Question: I am doing some staff with mean shift segmentation. I found the code called EDISON(<URL> ,which has implemented a good one. Also, opencv has a function called 'cvPyrMeanShiftFiltering'.
But they are different in the following picture. In the EDISON system, the two parameters are 7 & 6.5. In opencv, I use
'cvPyrMeanShiftFiltering(result, result, 7, 6.5,level);' (result is converted to LUV already) The borders are not clear there in the right image. I also tried level=0...
Can anyone help? I want to achieve the same result with the help of openCV. (I've implemented the clustering step already)

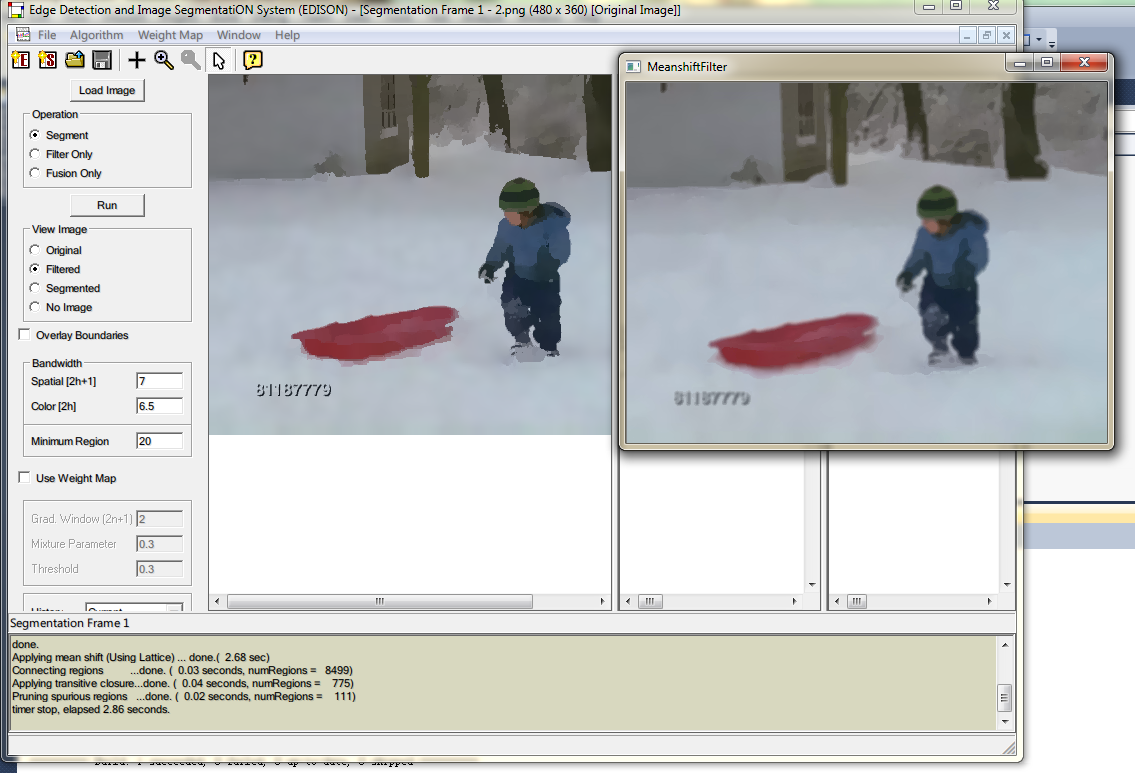
Answer: I tried another code from <URL>...and the effect is much better than openCV!
Here is my new result

I changed some part of the code, using Luv rather than YIQ to gain better result. The color equation is from <URL>
Here is my code
'''
import java.awt.image.BufferedImage;
import java.io.File;
import java.io.IOException;
import javax.imageio.ImageIO;
public class test {
public static void main(String[] args) throws IOException {
BufferedImage img = ImageIO.read(new File("2.png"));
filterRGBImage(img);
ImageIO.write(img, "png", new File("3.png"));
}
private static int rad = 10, rad2=rad*rad;
private static double radCol2 = Math.pow(10,2);
private static void RGB2XYZ(double rgb[], double xyz[])
{
double var_R = ( rgb[0] / 255. ),var_G = ( rgb[1] / 255. ),var_B = ( rgb[2] / 255. );
if ( var_R > 0.04045 )
var_R = Math.pow(( ( var_R + 0.055 ) / 1.055 ),2.4);
else
var_R = var_R / 12.92;
if ( var_G > 0.04045 )
var_G = Math.pow( ( var_G + 0.055 ) / 1.055 , 2.4);
else
var_G = var_G / 12.92;
if ( var_B > 0.04045 )
var_B = Math.pow( ( var_B + 0.055 ) / 1.055 ,2.4);
else
var_B = var_B / 12.92;
var_R = var_R * 100;
var_G = var_G * 100;
var_B = var_B * 100;
xyz[0] = var_R * 0.4124 + var_G * 0.3576 + var_B * 0.1805;
xyz[1] = var_R * 0.2126 + var_G * 0.7152 + var_B * 0.0722;
xyz[2] = var_R * 0.0193 + var_G * 0.1192 + var_B * 0.9505;
}
private static void XYZ2RGB(double xyz[], double rgb[])
{
double var_X = xyz[0] / 100, var_Y = xyz[1] / 100 , var_Z = xyz[2] / 100;
double var_R = var_X * 3.2406 + var_Y * -1.5372 + var_Z * -0.4986,
var_G = var_X * -0.9689 + var_Y * 1.8758 + var_Z * 0.0415,
var_B = var_X * 0.0557 + var_Y * -0.2040 + var_Z * 1.0570;
if ( var_R > <PHONE> )
var_R = 1.055 * Math.pow(var_R, 1 / 2.4 ) - 0.055;
else
var_R = 12.92 * var_R;
if ( var_G > <PHONE> )
var_G = 1.055 * Math.pow(var_G , 1 / 2.4 ) - 0.055;
else
var_G = 12.92 * var_G;
if ( var_B > <PHONE> )
var_B = 1.055 * Math.pow(var_B ,1 / 2.4 ) - 0.055;
else
var_B = 12.92 * var_B;
rgb[0] = var_R * 255;
rgb[1] = var_G * 255;
rgb[2] = var_B * 255 ;
}
private static void XYZ2Luv(double xyz[], double luv[])
{
double var_U = ( 4 * xyz[0] ) / ( xyz[0] + ( 15 * xyz[1] ) + ( 3 * xyz[2] ) ),
var_V = ( 9 * xyz[1] ) / ( xyz[0] + ( 15 * xyz[1] ) + ( 3 * xyz[2] ) ),
var_Y = xyz[1] / 100;
if ( var_Y > 0.008856 )
var_Y = Math.pow(var_Y, 1./3 );
else
var_Y = ( 7.787 * var_Y ) + ( 16. / 116 );
double ref_X = 95.047, ref_Y = 100.000, ref_Z = 108.883;
double ref_U = ( 4 * ref_X ) / ( ref_X + ( 15 * ref_Y ) + ( 3 * ref_Z ) ),
ref_V = ( 9 * ref_Y ) / ( ref_X + ( 15 * ref_Y ) + ( 3 * ref_Z ) );
luv[0] = ( 116 * var_Y ) - 16;
luv[1] = 13 * luv[0] * ( var_U - ref_U );
luv[2] = 13 * luv[0] * ( var_V - ref_V );
}
private static void Luv2XYZ(double luv[],double xyz[])
{
double var_Y = ( luv[0] + 16 ) / 116;
if ( Math.pow(var_Y,3) > 0.008856 )
var_Y = Math.pow(var_Y,3);
else
var_Y = ( var_Y - 16./ 116 ) / 7.787;
double ref_X = 95.047 ,ref_Y = 100.000,ref_Z = 108.883;
double ref_U = ( 4 * ref_X ) / ( ref_X + ( 15 * ref_Y ) + ( 3 * ref_Z ) ),
ref_V = ( 9 * ref_Y ) / ( ref_X + ( 15 * ref_Y ) + ( 3 * ref_Z ) );
double var_U = luv[1] / ( 13 * luv[0] ) + ref_U,
var_V =luv[2] / ( 13 * luv[0] ) + ref_V;
xyz[1] = var_Y * 100;
xyz[0] = - ( 9 * xyz[1] * var_U ) / ( ( var_U - 4 ) * var_V - var_U * var_V );
xyz[2] = ( 9 * xyz[1] - ( 15 * var_V * xyz[1]) - ( var_V * xyz[0] ) ) / ( 3 * var_V );
}
//http://rsbweb.nih.gov/ij/plugins/download/Mean_Shift.java
public static void filterRGBImage(BufferedImage ip) {
int width = ip.getWidth();
int height = ip.getHeight();
double[][][] pixelsf = new double[width][height][3];
for (int y=0; y<height; y++) {
for (int x=0; x<width; x++) {
int argb = ip.getRGB(x,y);
int r = (argb >> 16) & 0xff;
int g = (argb >> 8) & 0xff;
int b = (argb) & 0xff;
// YIQ
/*pixelsf[x][y][0] = 0.299f *r + 0.587f *g + 0.114f *b;
pixelsf[x][y][1] = 0.5957f *r - 0.2744f*g - 0.3212f *b;
pixelsf[x][y][2] = 0.2114f *r - 0.5226f*g + 0.3111f *b;*/
double tmp[]={r,g,b},tmp2[]={0,0,0};
RGB2XYZ(tmp,tmp2);
XYZ2Luv(tmp2,pixelsf[x][y]);
}
}
double shift = 0;
int iters = 0;
for (int y=0; y<height; y++) {
for (int x=0; x<width; x++) {
int xc = x;
int yc = y;
int xcOld, ycOld;
double YcOld, IcOld, QcOld;
double Yc = pixelsf[x][y][0];
double Ic = pixelsf[x][y][1];
double Qc = pixelsf[x][y][2];
iters = 0;
do {
xcOld = xc;
ycOld = yc;
YcOld = Yc;
IcOld = Ic;
QcOld = Qc;
float mx = 0;
float my = 0;
float mY = 0;
float mI = 0;
float mQ = 0;
int num=0;
for (int ry=-rad; ry <= rad; ry++) {
int y2 = yc + ry;
if (y2 >= 0 && y2 < height) {
for (int rx=-rad; rx <= rad; rx++) {
int x2 = xc + rx;
if (x2 >= 0 && x2 < width) {
//if (ry*ry + rx*rx <= rad2) {
double Y2 = pixelsf[x2][y2][0];
double I2 = pixelsf[x2][y2][1];
double Q2 = pixelsf[x2][y2][2];
double dY = Yc - Y2;
double dI = Ic - I2;
double dQ = Qc - Q2;
if (dY*dY+dI*dI+dQ*dQ <= radCol2) {
mx += x2;
my += y2;
mY += Y2;
mI += I2;
mQ += Q2;
num++;
}
//}
}
}
}
}
double num_ = 1./num;
Yc = mY*num_;
Ic = mI*num_;
Qc = mQ*num_;
xc = (int) (mx*num_+0.5);
yc = (int) (my*num_+0.5);
int dx = xc-xcOld;
int dy = yc-ycOld;
double dY = Yc-YcOld;
double dI = Ic-IcOld;
double dQ = Qc-QcOld;
shift = dx*dx+dy*dy+dY*dY+dI*dI+dQ*dQ;
iters++;
}
while (shift > 3 && iters < 100);
double tmp[]={Yc,Ic,Qc},tmp2[]={0,0,0};
Luv2XYZ(tmp,tmp2);
XYZ2RGB(tmp2,tmp);
int r_ = (int) tmp[0];
int g_ = (int) tmp[1];
int b_ = (int) tmp[2];
ip.setRGB(x, y, (0xFF<<24)|(r_<<16)|(g_<<8)|b_);
}
}
}
}
'''